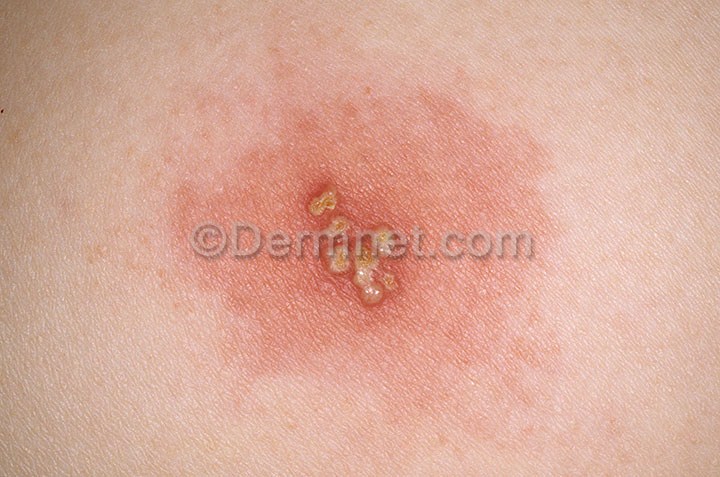
Disease: Warts Molluscum and other Viral Infections